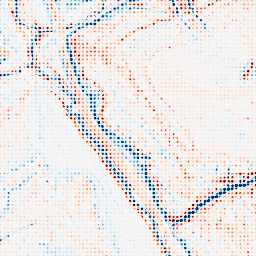
Category: edge_preserving
Decomposition family: anisotropic_diffusion
Decomposition parameters: iterations: 50
kappa: 10
gamma: 0.1
Upsampling method: sinc_hamming
Upsampling parameters: scale: 8
kernel_size: 4
Upsampling scale: 8